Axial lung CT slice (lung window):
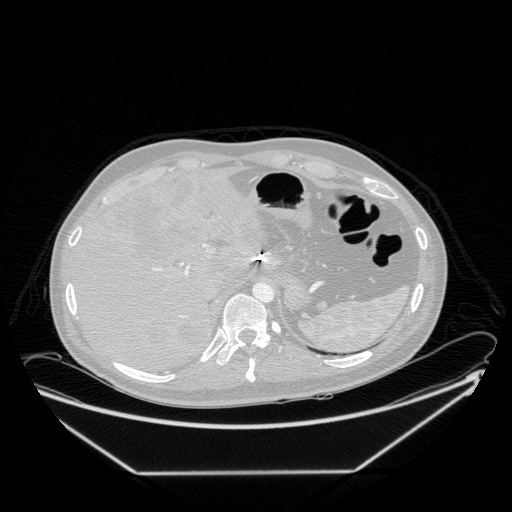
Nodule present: no